Question: I am writing a program that just needs to read a .obj file and render it in wire frame mode.
I had already read the .obj file (correctly - i believe) that i want to render. But i am having some problems... It is suppose to be in wire frame but instead... (image bellow)

Here is the code:
'''
public void render(GL gl){
float xMiddle = (m.getXVertexMax() + m.getXVertexMin())/2;
float yMiddle = (m.getYVertexMax() + m.getYVertexMin())/2;
float zMiddle = (m.getZVertexMax() + m.getZVertexMin())/2;
gl.glScalef(1/(m.getXVertexMax() - m.getXVertexMin()), 1, 1);
gl.glScalef(1, 1/(m.getYVertexMax() - m.getYVertexMin()), 1);
gl.glScalef(1, 1, 1/(m.getZVertexMax() - m.getZVertexMin()));
gl.glBegin(GL.GL_TRIANGLES);
{
gl.glEnable(GL.GL_DEPTH_TEST);
gl.glPolygonMode(GL.GL_FRONT_AND_BACK, GL.GL_LINES);
for(int i = 0; i < m.faces.size(); i++ ){
Vector3f n1 = m.normals.get(m.faces.get(i).getNormalIndices()[0] - 1);
Vector3f v1 = m.vertices.get(m.faces.get(i).getVertexIndices()[0] - 1);
gl.glVertex3f(v1.x - xMiddle, v1.y - yMiddle, v1.z - zMiddle);
gl.glNormal3f(n1.x, n1.y, n1.z);
Vector3f n2 = m.normals.get(m.faces.get(i).getNormalIndices()[1] - 1);
Vector3f v2 = m.vertices.get(m.faces.get(i).getVertexIndices()[1] - 1);
gl.glVertex3f(v2.x - xMiddle, v2.y - yMiddle, v2.z - zMiddle);
gl.glNormal3f(n2.x, n2.y, n2.z);
Vector3f n3 = m.normals.get(m.faces.get(i).getNormalIndices()[2] - 1);
Vector3f v3 = m.vertices.get(m.faces.get(i).getVertexIndices()[2] - 1);
gl.glVertex3f(v3.x - xMiddle, v3.y - yMiddle, v3.z - zMiddle);
gl.glNormal3f(n3.x, n3.y, n3.z);
}
}
gl.glEnd();
}
'''
NOTE: Vector3f in the code, is a data structure that i made.
I have tried everything i could find but still, it wont render the image as wire frame! :-/
Can anyone give a hand?
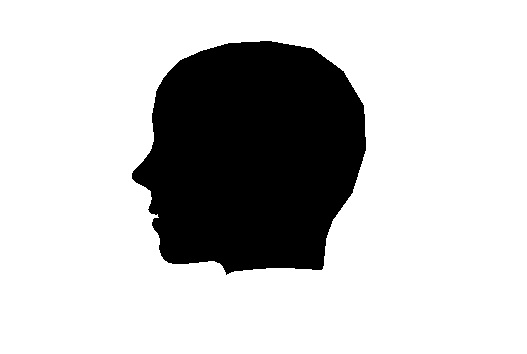
Answer: '''
gl.glBegin(GL.GL_TRIANGLES);
{
gl.glEnable(GL.GL_DEPTH_TEST);
gl.glPolygonMode(GL.GL_FRONT_AND_BACK, GL.GL_LINES);
...
'''
few GL commands are valid inside a <URL> block:
> Only a subset of GL commands can be used between glBegin and glEnd.
The commands are
Also, it is acceptable
to use glCallList or glCallLists to execute display lists that include
only the preceding commands.
'glEnable()' and 'glPolygonMode()' are not on that list.
Move them outside your 'glBegin()' block.
---
'''
gl.glVertex3f(v1.x - xMiddle, v1.y - yMiddle, v1.z - zMiddle);
gl.glNormal3f(n1.x, n1.y, n1.z);
'''
Wrong way around. You want normal, vertex:
'''
gl.glNormal3f(n1.x, n1.y, n1.z);
gl.glVertex3f(v1.x - xMiddle, v1.y - yMiddle, v1.z - zMiddle);
'''
'glNormal()' only sets the current normal, 'glVertex()' is what actually sends that down the pipeline.